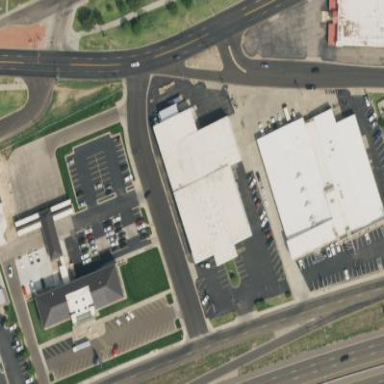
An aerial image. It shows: Building with furniture shop.